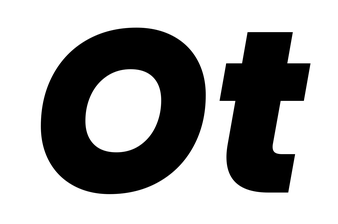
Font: Poppins-ExtraBoldItalic